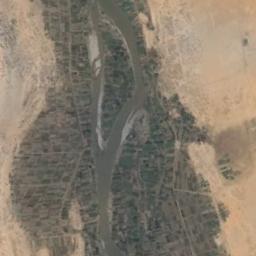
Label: river